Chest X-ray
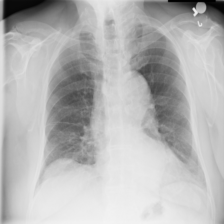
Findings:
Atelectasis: negative
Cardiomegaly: negative
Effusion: negative
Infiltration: negative
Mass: negative
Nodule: negative
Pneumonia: negative
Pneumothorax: negative
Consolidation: negative
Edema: negative
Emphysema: negative
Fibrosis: negative
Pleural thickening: negative
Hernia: negative